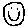
Label: smiley face